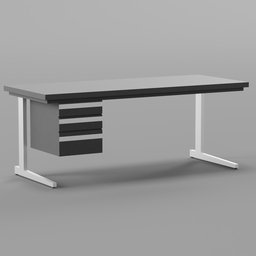
Label: furniture